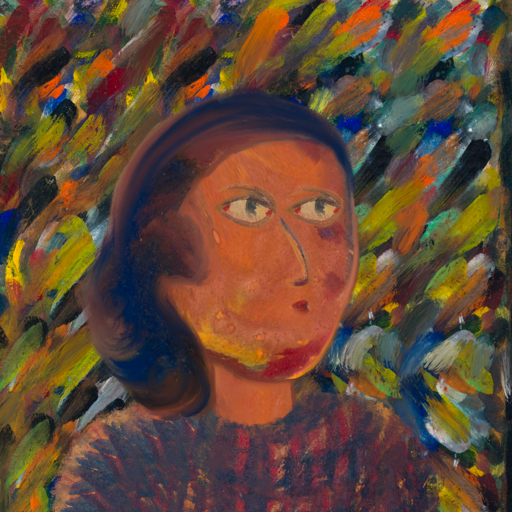
Background: An_Impression, Head And Neck Side: Mother_And_Son_Son, Face Side: GypsyMother, Bust: In_The_Sun, Hair Side: Mother_And_Son_Son, Head Accessory: Blank, Second Necklace: Blank, Necklace: Blank, Baby: Blank